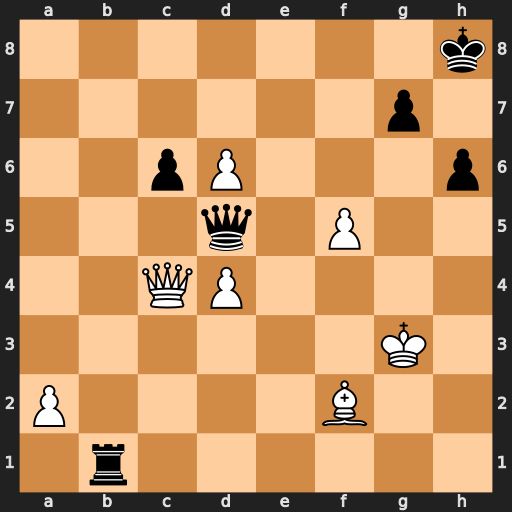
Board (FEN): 7k/6p1/2pP3p/3q1P2/2QP4/6K1/P4B2/1r6
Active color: w
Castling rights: -
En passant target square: -
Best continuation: Qxd5 cxd5 Kf4